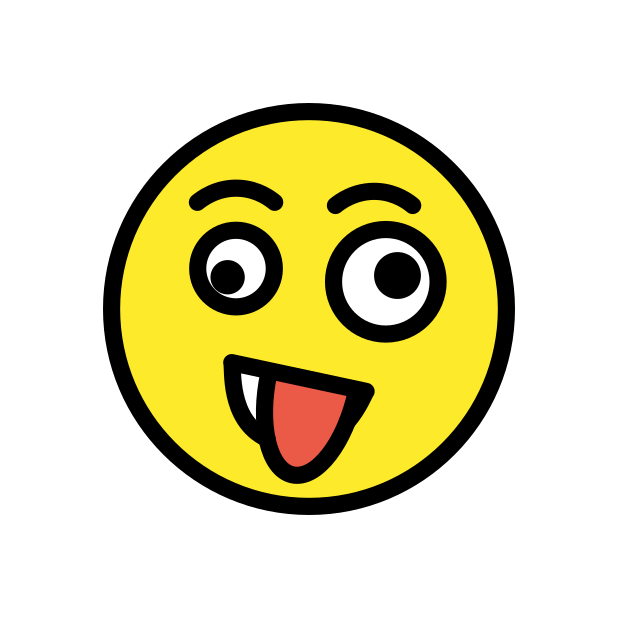
Emoji: 🤪
Name: grinning face with one large and one small eye
Unicode: 0x1f92a